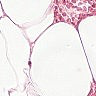
Metastatic tissue present: no